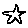
Label: star